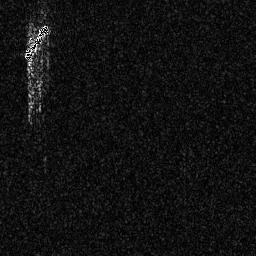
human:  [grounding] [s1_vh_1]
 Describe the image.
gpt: In the satellite image, there is  <ref>1 medium ship </ref> <box>[[8, 8, 18, 23, 0]]</box> located at top left.